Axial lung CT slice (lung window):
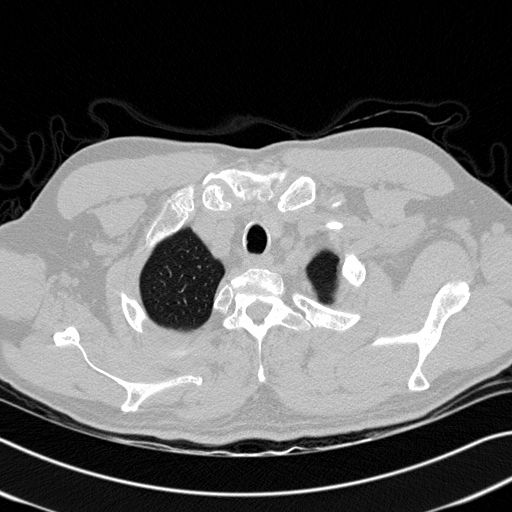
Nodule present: no